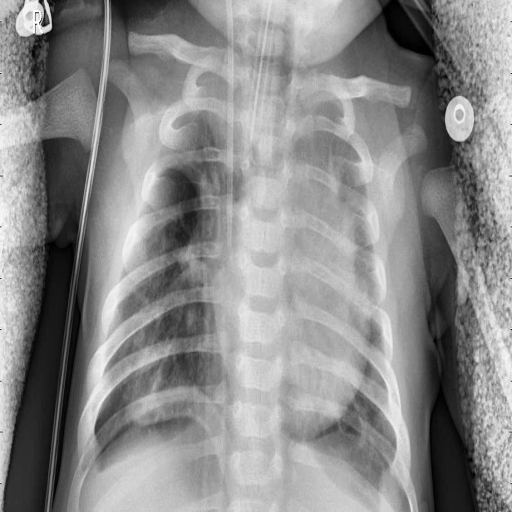
Finding: PNEUMONIA